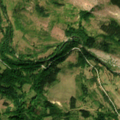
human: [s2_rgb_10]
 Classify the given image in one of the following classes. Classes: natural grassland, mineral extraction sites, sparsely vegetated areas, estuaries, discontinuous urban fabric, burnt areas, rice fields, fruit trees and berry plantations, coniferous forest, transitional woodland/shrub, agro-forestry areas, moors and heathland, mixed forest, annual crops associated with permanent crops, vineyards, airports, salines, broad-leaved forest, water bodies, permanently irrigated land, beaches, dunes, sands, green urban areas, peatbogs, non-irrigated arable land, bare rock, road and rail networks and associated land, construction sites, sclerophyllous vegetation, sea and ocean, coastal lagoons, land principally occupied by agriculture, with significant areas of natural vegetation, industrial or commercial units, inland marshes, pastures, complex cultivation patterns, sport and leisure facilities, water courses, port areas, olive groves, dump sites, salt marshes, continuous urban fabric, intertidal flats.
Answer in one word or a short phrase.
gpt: pastures, land principally occupied by agriculture, with significant areas of natural vegetation, coniferous forest, transitional woodland/shrub